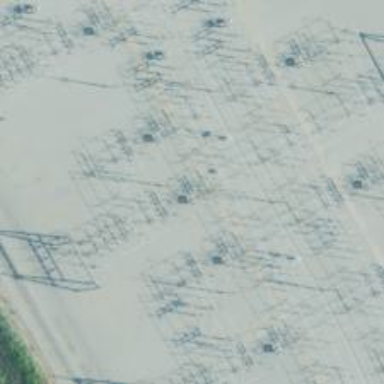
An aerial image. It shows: Switch used for power control.